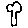
Label: tree